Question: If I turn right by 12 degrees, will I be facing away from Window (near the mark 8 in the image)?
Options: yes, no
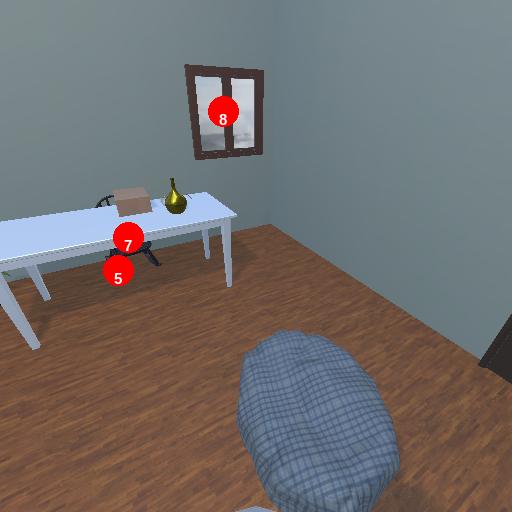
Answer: yes